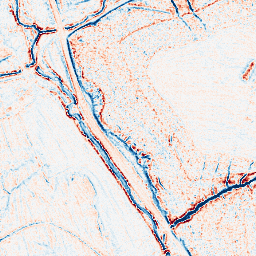
Category: edge_preserving
Decomposition family: anisotropic_diffusion
Decomposition parameters: iterations: 10
kappa: 30
gamma: 0.1
Upsampling method: sinc_blackman
Upsampling parameters: scale: 8
kernel_size: 16
Upsampling scale: 8